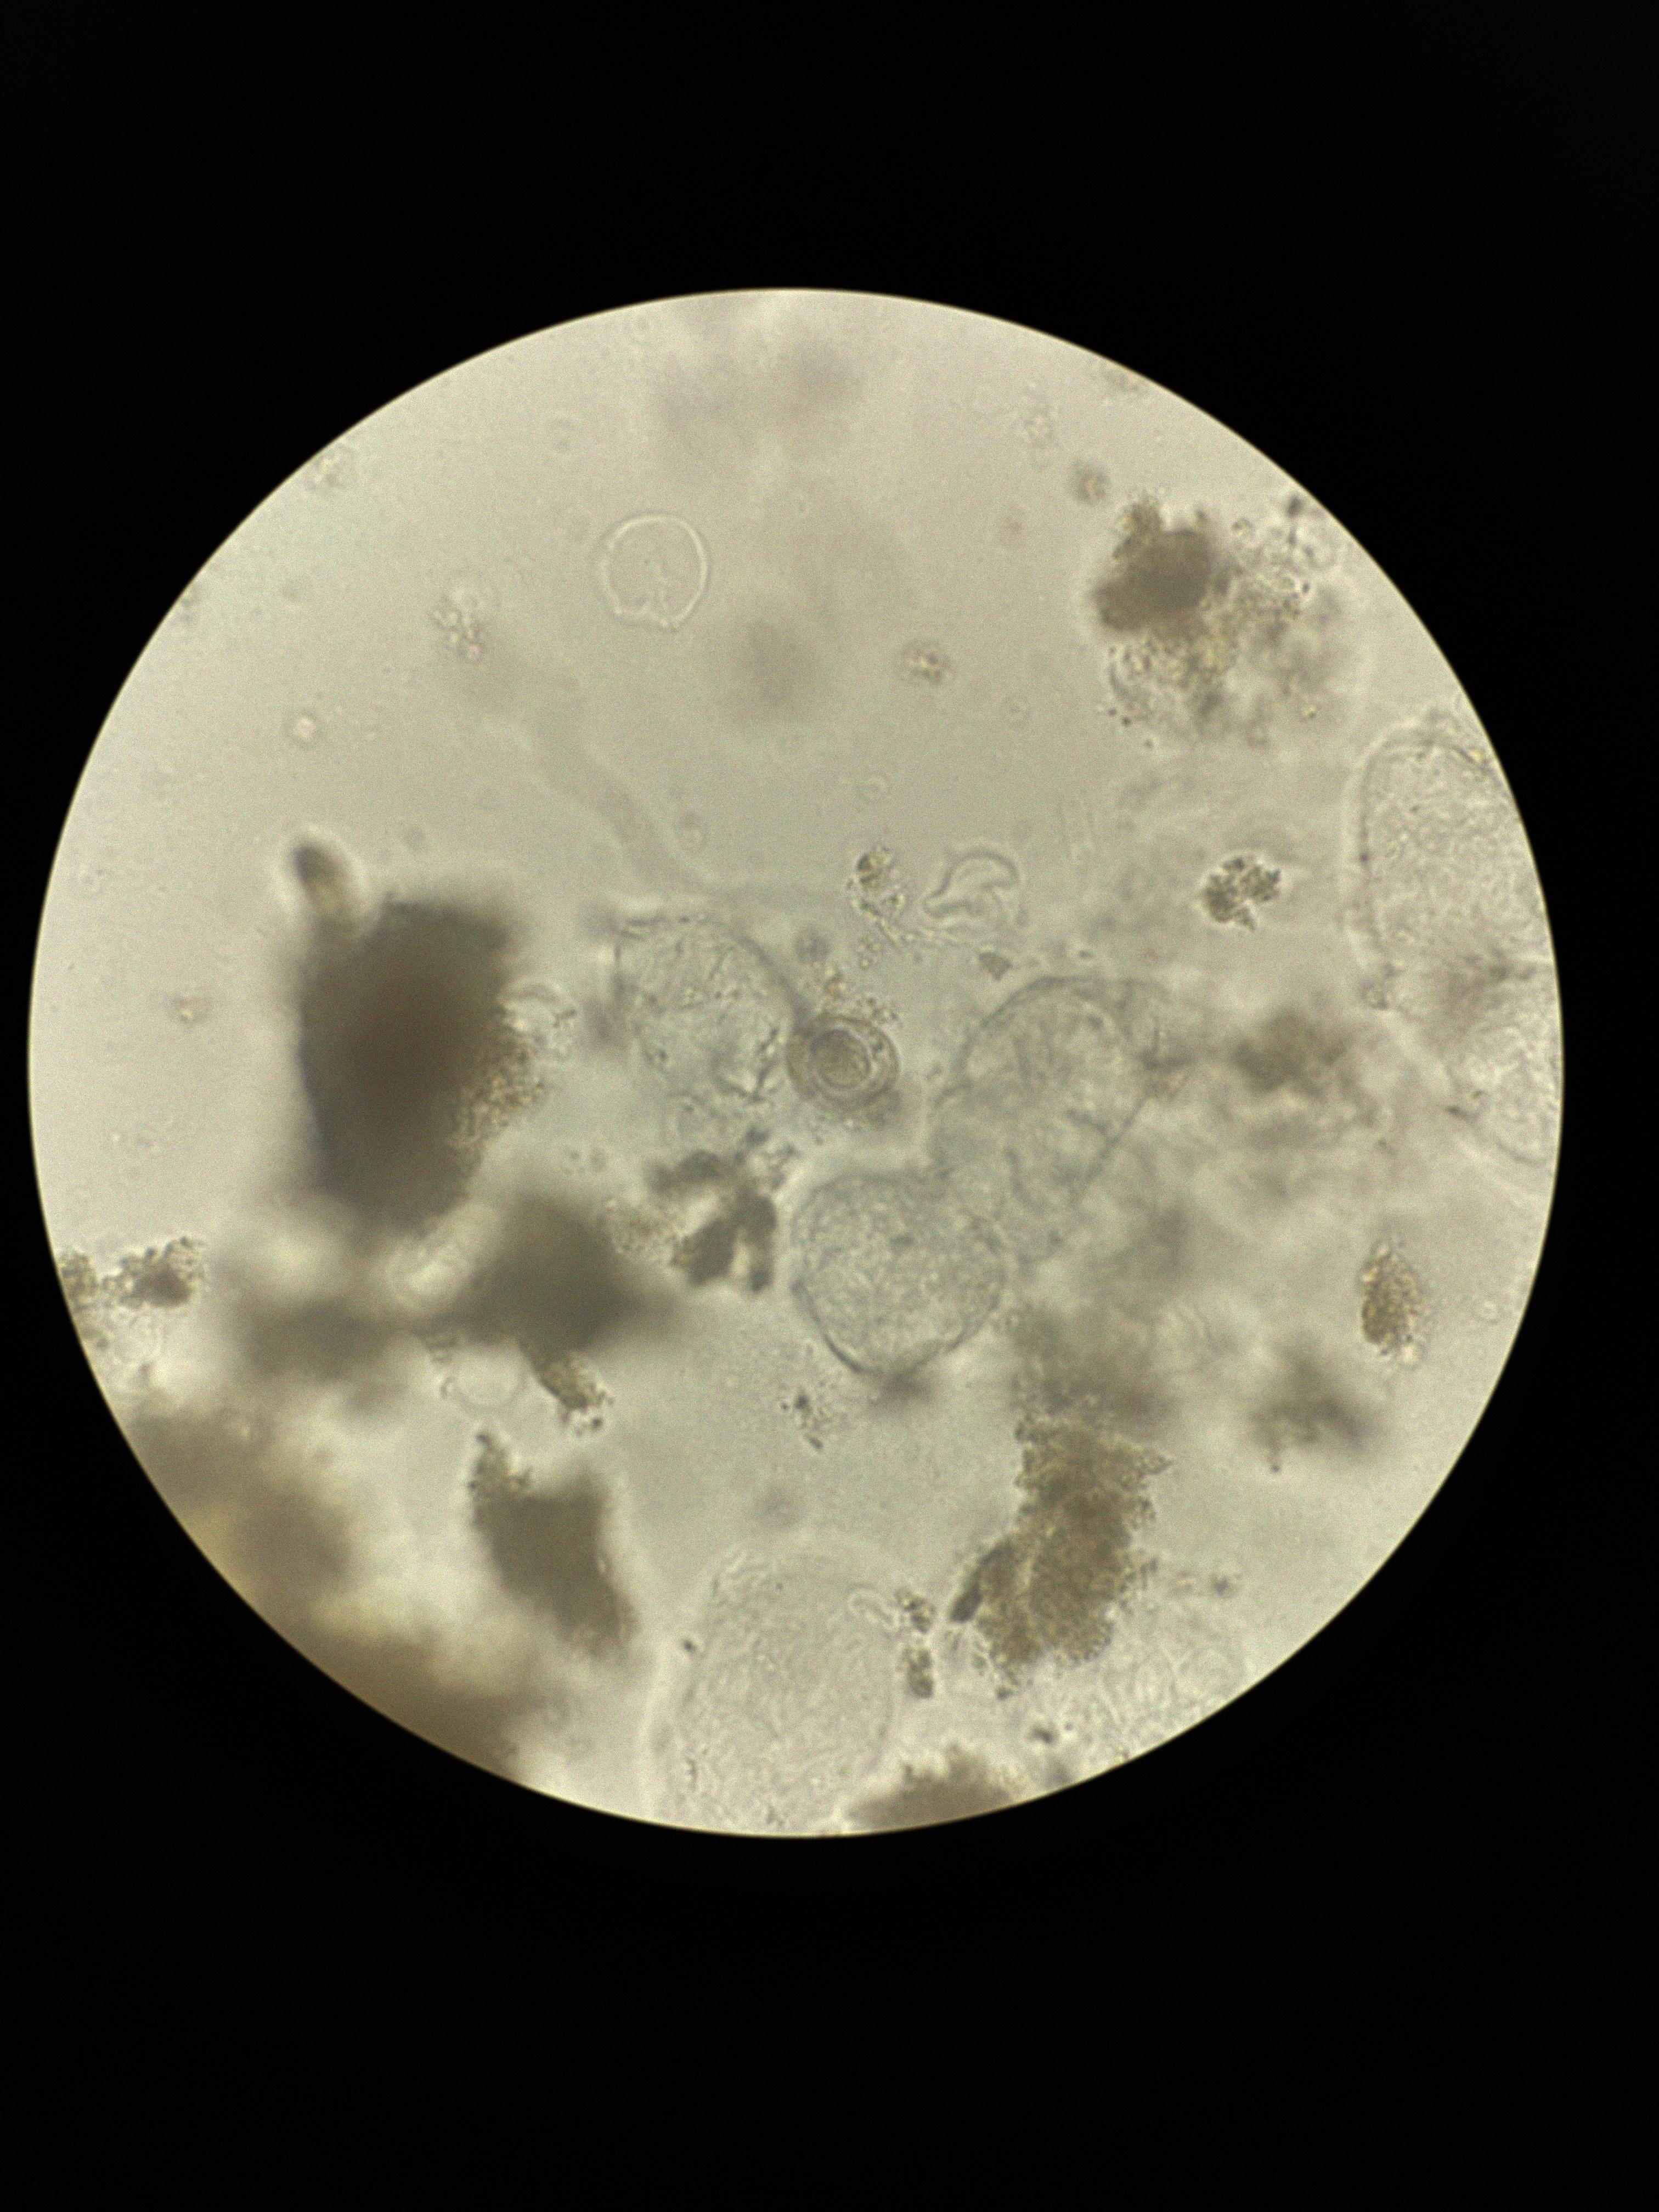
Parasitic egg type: Hymenolepis nana